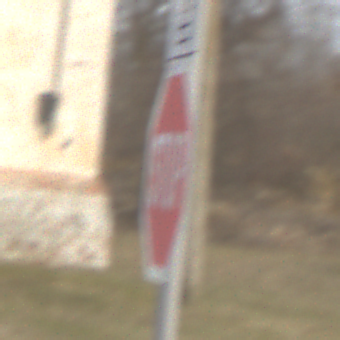
Verkehrszeichen: Stop
Zusatzzeichen oben: RichtungsangabeDurchPfeile9
Umgebung: Outdoor, Nature
Tageszeit: MorningAfternoon
Wetter: PartlyCloudy
Licht: Natural
Jahreszeit: Autumn
Kontrast: LowContrast